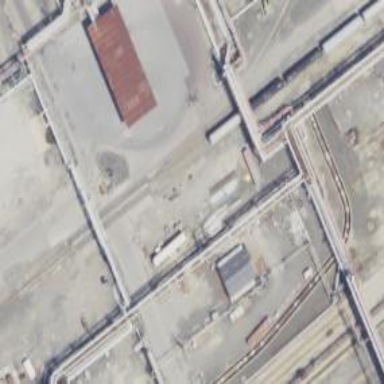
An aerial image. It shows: Rail spur service.